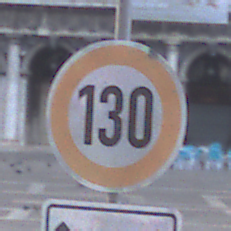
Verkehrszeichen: Geschwindigkeit130
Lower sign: LaengeEinerStrecke2
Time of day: SunriseSunset
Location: Outdoor (Urban)
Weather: PartlyCloudy
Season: NotSpecified
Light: Natural